Question: I am trying to replicate <URL> using the following code:
'''
# Change point shapes and colors manually
ggplot(mtcars, aes(x=wt, y=mpg, color=cyl, shape=cyl)) +
geom_point() +
geom_smooth(method=lm, se=FALSE, fullrange=TRUE)+
scale_shape_manual(values=c(3, 16, 17))+
scale_color_manual(values=c('#999999','#E69F00', '#56B4E9'))+
theme(legend.position="top")
'''
The example on that web page says that code should produce the following result:

But when I run it in R, I get the following error:
> "Error: Continuous value supplied to discrete scale"
Does anyone know what could be wrong with this code? Or why I am getting a different result than the example?
If someone could run the sample code and tell me if they get the same error I would be very grateful.
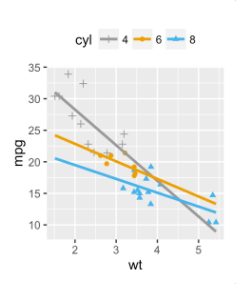
Answer: Yeah, I was able to fix it by converting the color and shape aesthetics to factors:
'''
ggplot(mtcars, aes(x=wt, y=mpg, color=as.factor(cyl), shape=as.factor(cyl))) +
geom_point() +
geom_smooth(method=lm, se=FALSE, fullrange=TRUE)+
scale_shape_manual(values=c(3, 16, 17))+
scale_color_manual(values=c('#999999','#E69F00', '#56B4E9'))+
theme(legend.position="top")
'''